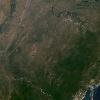
Label: land